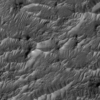
Label: not_dusty